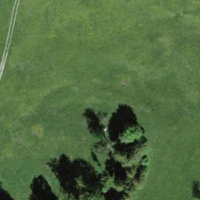
EUNIS habitat code: 41
Species observed at this site:
Campanula glomerata